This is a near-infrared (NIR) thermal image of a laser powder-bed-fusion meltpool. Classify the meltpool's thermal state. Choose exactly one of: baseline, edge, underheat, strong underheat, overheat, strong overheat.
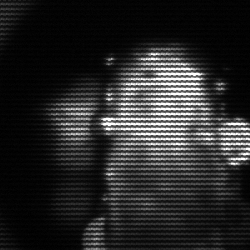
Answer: strong underheat